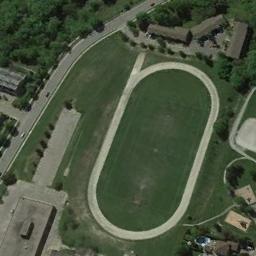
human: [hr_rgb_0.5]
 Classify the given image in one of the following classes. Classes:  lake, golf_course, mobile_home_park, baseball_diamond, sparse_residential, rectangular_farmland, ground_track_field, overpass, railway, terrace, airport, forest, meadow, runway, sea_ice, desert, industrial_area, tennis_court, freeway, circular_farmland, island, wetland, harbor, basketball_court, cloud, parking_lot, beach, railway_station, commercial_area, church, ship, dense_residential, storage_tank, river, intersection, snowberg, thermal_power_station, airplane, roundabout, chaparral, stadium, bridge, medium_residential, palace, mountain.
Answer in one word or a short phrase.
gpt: ground_track_field